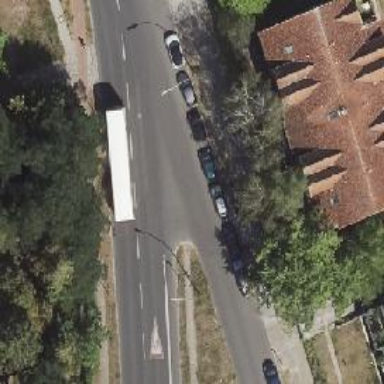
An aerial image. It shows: Road with "give way" sign.